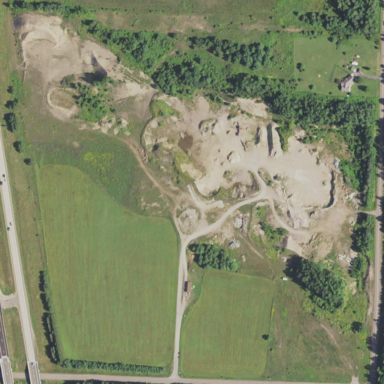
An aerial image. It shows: Quarry area.